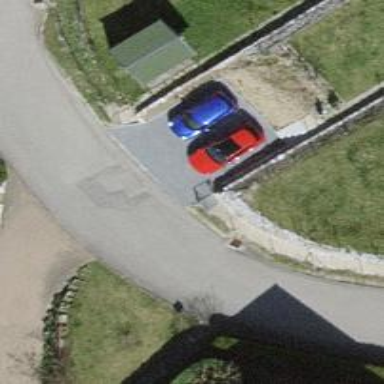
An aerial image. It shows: Parking area with surface.